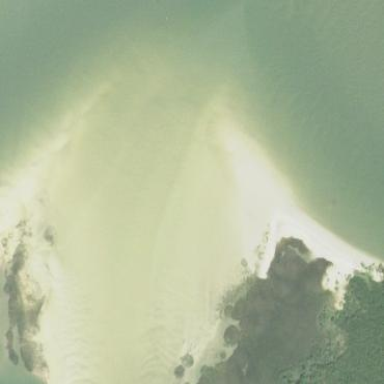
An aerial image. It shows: Sandy beach with natural surface.